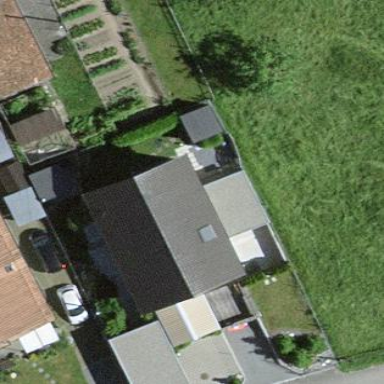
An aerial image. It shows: Residential building.